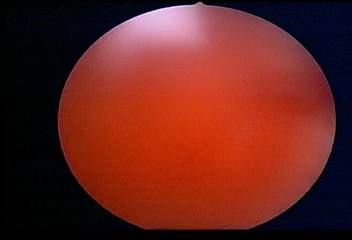
Modality: WLC
Class: Normal mucosa
Bladder cancer association: No